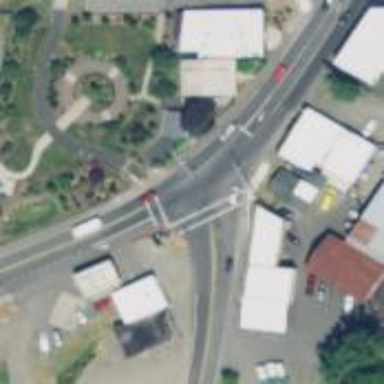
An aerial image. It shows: Marked road crossing.